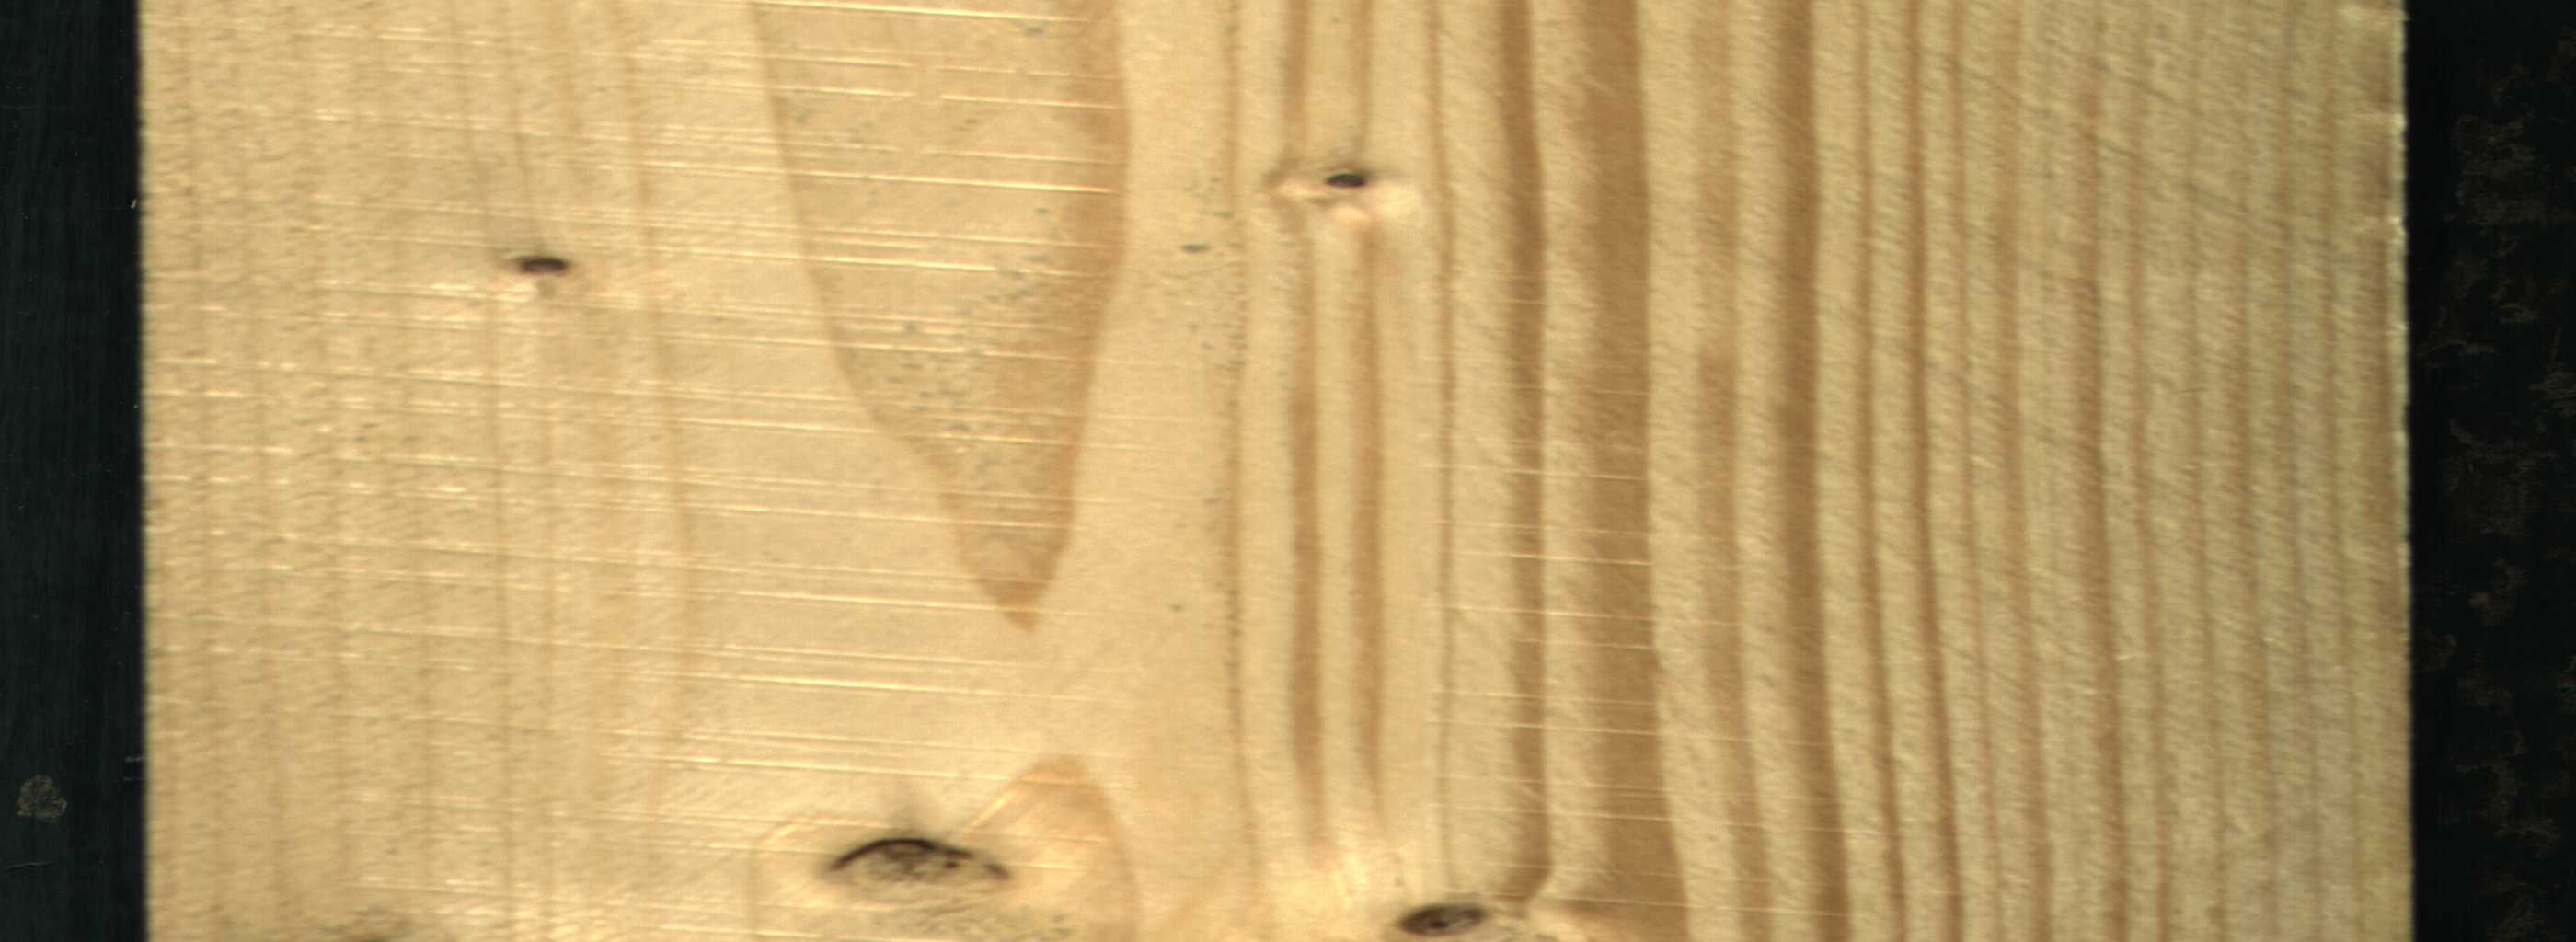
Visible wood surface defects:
Live_Knot
Live_Knot
Live_Knot
Live_Knot